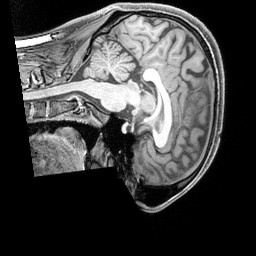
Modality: T1w
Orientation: sagittal
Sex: male
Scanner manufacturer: siemens
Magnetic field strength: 3 T
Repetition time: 2.3 s
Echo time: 0.00226 s